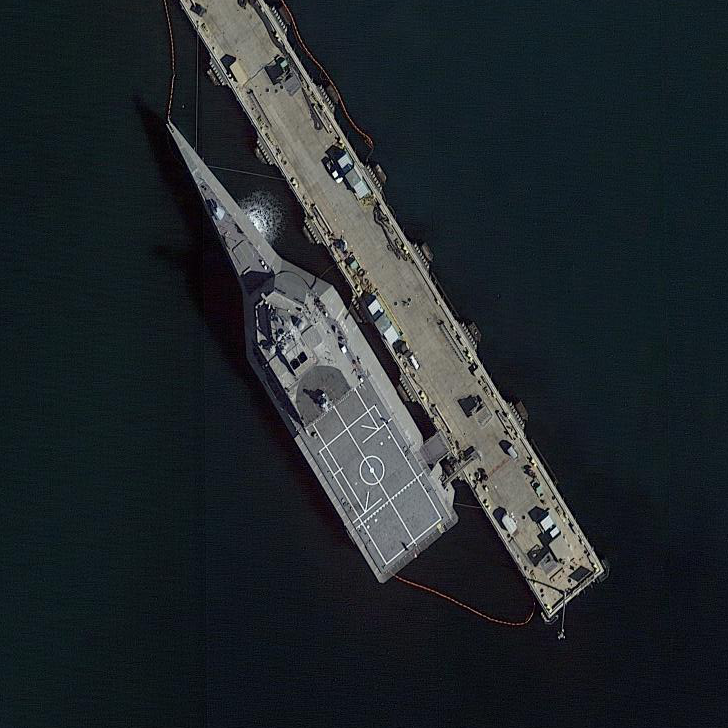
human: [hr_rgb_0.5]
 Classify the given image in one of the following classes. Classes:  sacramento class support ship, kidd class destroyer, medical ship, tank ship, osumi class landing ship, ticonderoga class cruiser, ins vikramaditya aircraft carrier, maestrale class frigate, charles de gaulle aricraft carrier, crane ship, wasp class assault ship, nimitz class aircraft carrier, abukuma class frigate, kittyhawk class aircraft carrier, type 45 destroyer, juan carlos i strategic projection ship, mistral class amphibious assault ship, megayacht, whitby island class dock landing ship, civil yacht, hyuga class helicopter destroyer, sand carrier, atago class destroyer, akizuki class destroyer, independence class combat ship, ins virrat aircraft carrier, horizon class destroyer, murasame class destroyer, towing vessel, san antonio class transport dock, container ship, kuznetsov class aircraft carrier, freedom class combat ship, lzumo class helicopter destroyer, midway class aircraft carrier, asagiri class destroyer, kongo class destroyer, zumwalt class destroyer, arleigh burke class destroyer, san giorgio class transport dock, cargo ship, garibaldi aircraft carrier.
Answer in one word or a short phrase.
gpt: Independence class combat ship